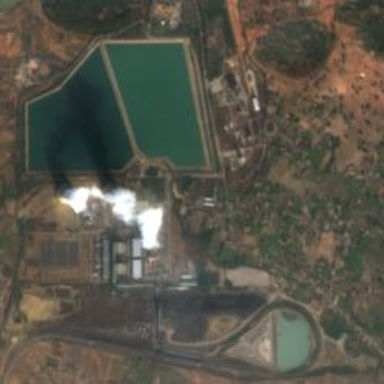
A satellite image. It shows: Industrial area with coal power plant.